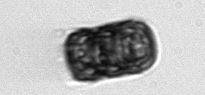
Label: Paralia_sulcata